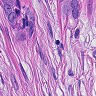
Metastatic tissue present: yes